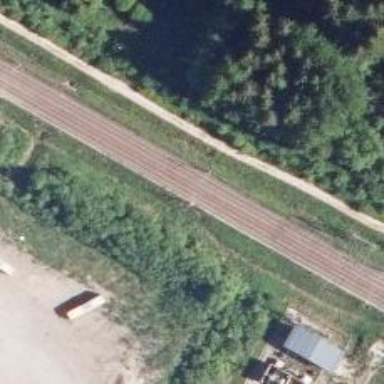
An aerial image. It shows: Railway with continuous electrified contact lines.